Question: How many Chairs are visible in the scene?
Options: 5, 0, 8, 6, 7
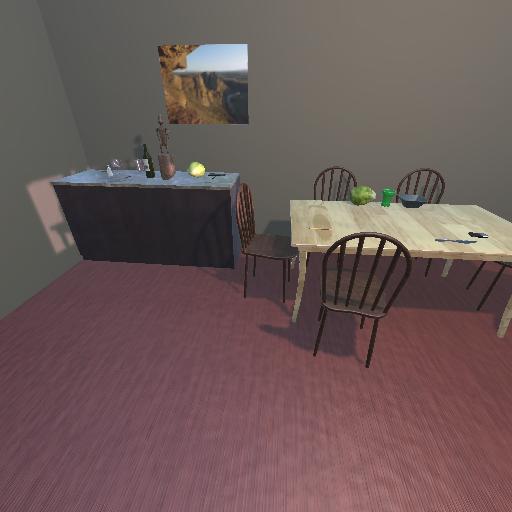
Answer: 5